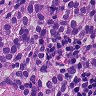
Metastatic tissue present: yes